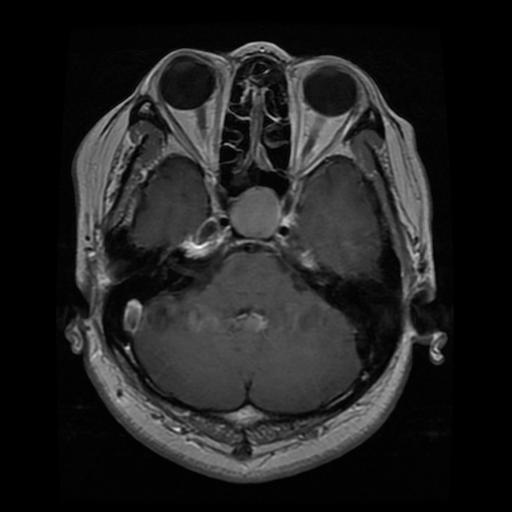
Label: pituitary